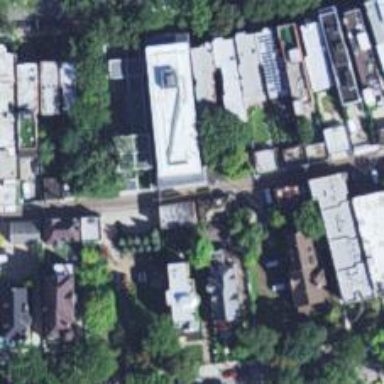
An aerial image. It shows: Alley classified as service road.